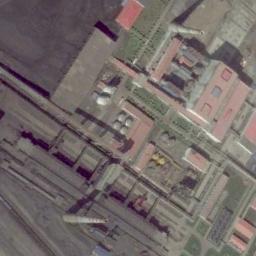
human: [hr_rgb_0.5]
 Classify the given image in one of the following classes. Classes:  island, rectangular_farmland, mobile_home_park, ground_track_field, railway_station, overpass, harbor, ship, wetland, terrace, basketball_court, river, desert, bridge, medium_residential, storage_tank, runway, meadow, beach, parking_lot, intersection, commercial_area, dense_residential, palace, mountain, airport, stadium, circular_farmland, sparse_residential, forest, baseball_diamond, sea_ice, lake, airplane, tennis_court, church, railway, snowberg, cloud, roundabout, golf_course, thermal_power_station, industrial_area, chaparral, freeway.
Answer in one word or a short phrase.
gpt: thermal_power_station